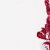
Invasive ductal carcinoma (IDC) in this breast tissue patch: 0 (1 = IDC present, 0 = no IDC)